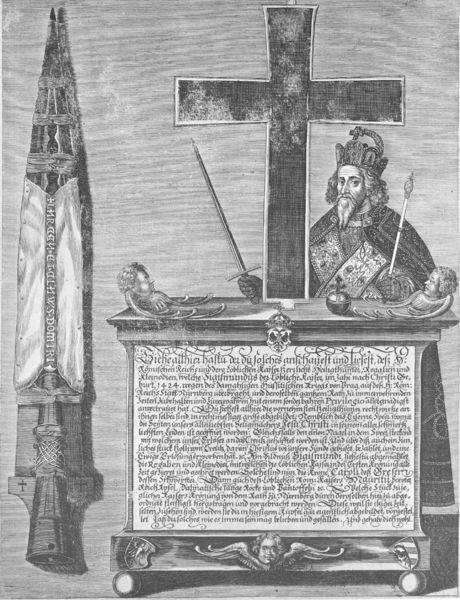
Titel: Siehe allhier hastu der du solches anschauest
Standort: Wolfenbüttel
Institution: Herzog August Bibliothek
Schlagwörter: flügel, kopf, mann, umhang, weiß, holz, köpfe, schwarz, tisch, ornament, bart, spitze, stehen, kirche, gold, mantel, kind, krone, engel, putto, holzschnitt, schrift, zwei, grafik, graphik, figuren, bischof, kaiser, könig, lanze, papst, tafel, inschrift, podest, scheide, buch, kreuz, druck, druckgraphik, druckgrafik, schraffur, radierung, stich, seite, schwert, text, bleistift, kugel, herrscher, altar, pult, wappen, maserung, grab, dolch, heiliger, kreuzzug, kupferstich, putti, reliquie, durck, zepter, szepter, aufsatz, kreut, doppeladler, epitaph, grablege, aufruf, reichsapfel, engelskopf, kreuzritter, kugelfüße, epigramm, kruz, schwatz-weiß, kugelfuß, bartr, zeremonienschwert, kopfflügler, reliuie